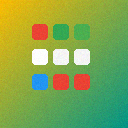
Screen state: on